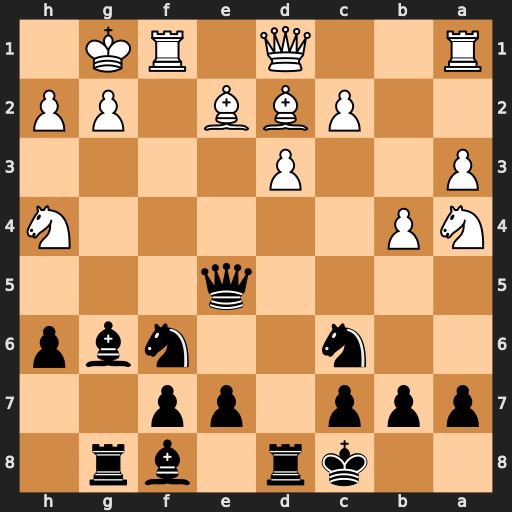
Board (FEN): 2kr1br1/ppp1pp2/2n2nbp/4q3/NP5N/P2P4/2PBB1PP/R2Q1RK1
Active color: b
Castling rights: -
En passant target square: -
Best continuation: Qd4+ Kh1 Qxh4 Rf4 Qg5